Interaction volume radius: 5 \u00c5
Interaction volume height: 20 \u00c5
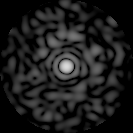
Disorder parameter: 0.8787